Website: apple
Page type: order-tracking
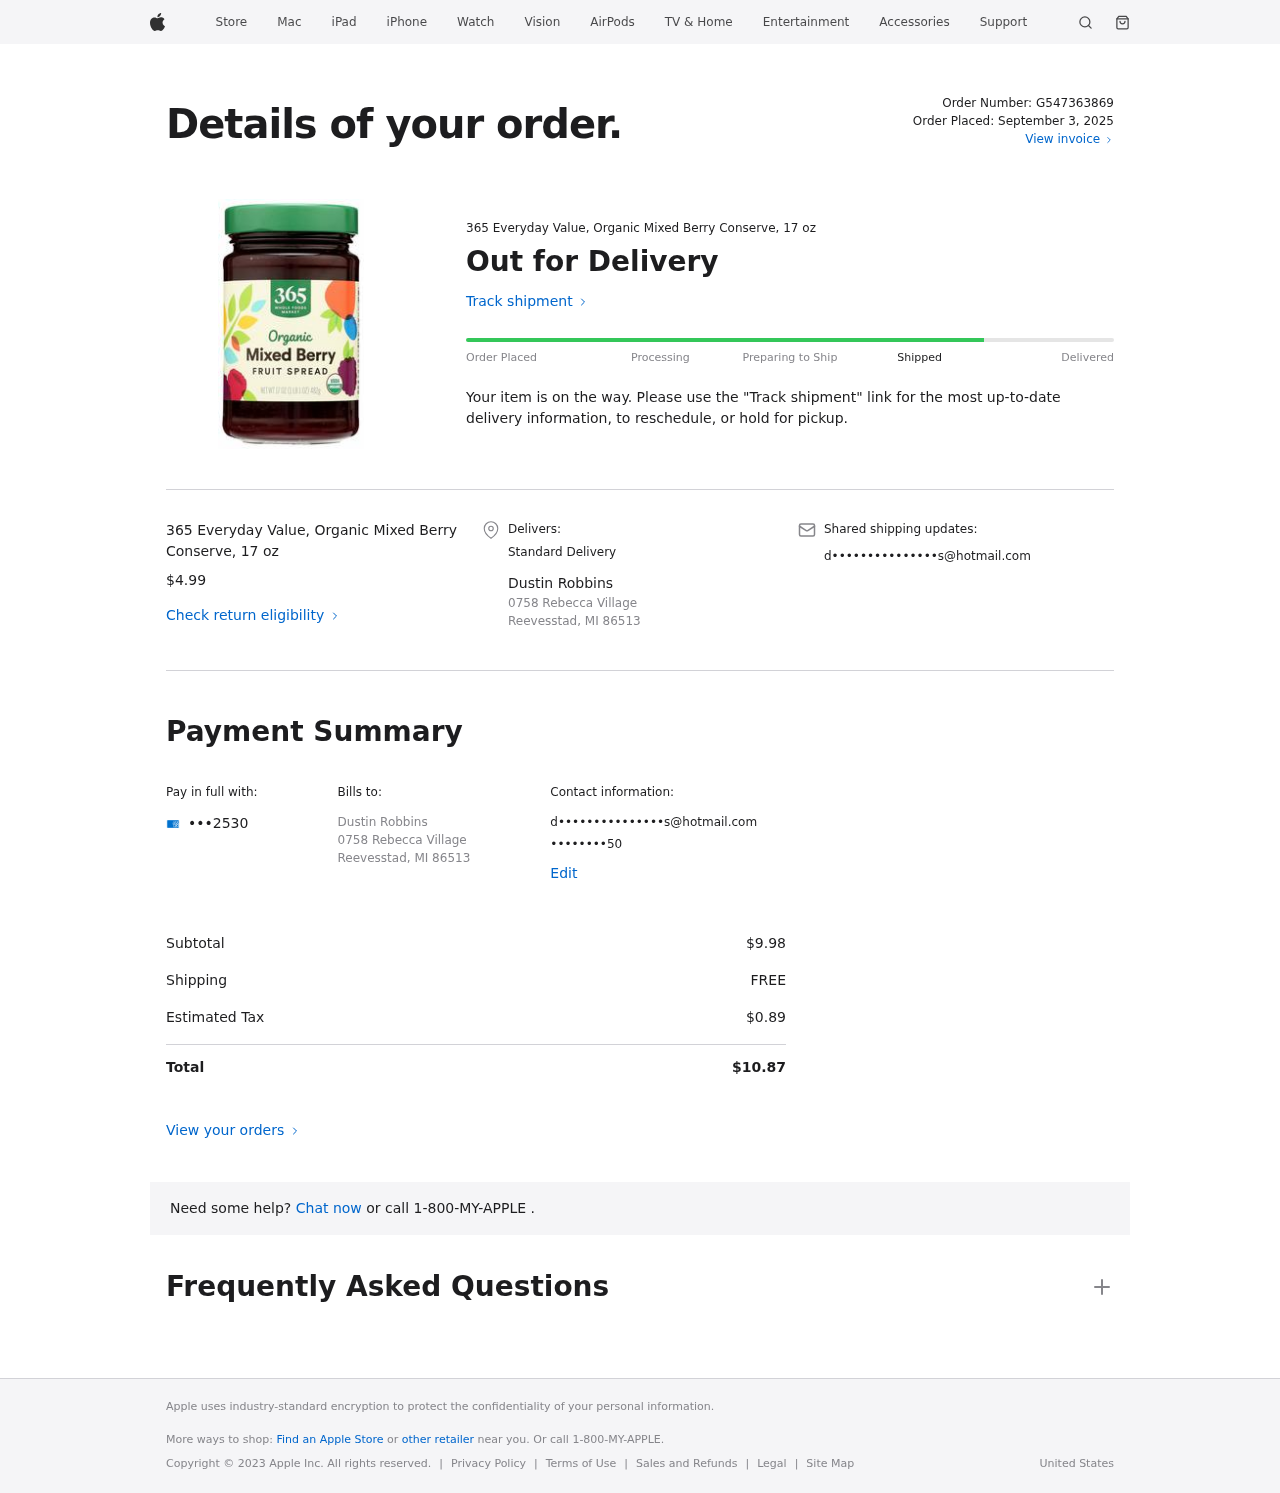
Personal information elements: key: PII_CARD_LAST4
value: •••2530
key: PII_CITY_STATE_ZIP
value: Reevesstad, MI 86513
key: PII_EMAIL
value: d•••••••••••••••s@hotmail.com
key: PII_FULLNAME
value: Dustin Robbins
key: PII_PHONE
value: ••••••••50
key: PII_STREET
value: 0758 Rebecca Village
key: PII_FULLNAME2
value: Dustin Robbins
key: PII_STREET2
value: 0758 Rebecca Village
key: PII_CITY_STATE_ZIP2
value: Reevesstad, MI 86513
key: PII_EMAIL2
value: d•••••••••••••••s@hotmail.com
Product elements: key: PRODUCT1_NAME
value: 365 Everyday Value, Organic Mixed Berry Conserve, 17 oz
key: PRODUCT1_PRICE
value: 4.99
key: PRODUCT1_NAME2
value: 365 Everyday Value, Organic Mixed Berry Conserve, 17 oz
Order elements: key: ORDER_ID
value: Order Number: G547363869
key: ORDER_DATE
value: Order Placed: September 3, 2025
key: ORDER_SUBTOTAL
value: $9.98
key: ORDER_SHIPPING_COST
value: FREE
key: ORDER_TAX
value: $0.89
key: ORDER_TOTAL
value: $10.87